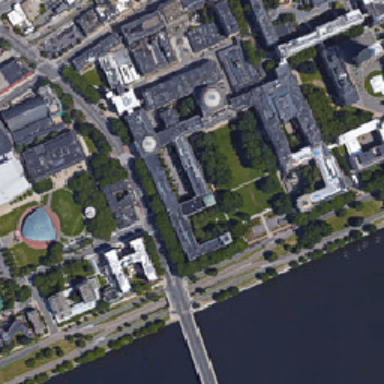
Many buildings and some green trees in the school are by the river .